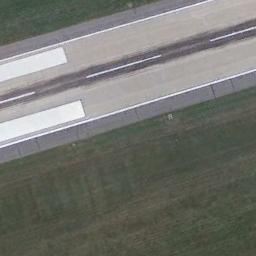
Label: runway